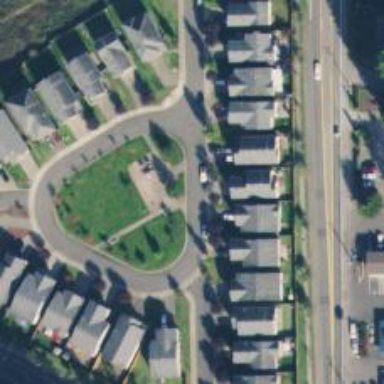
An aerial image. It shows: Residential road with sidewalk on the left side.